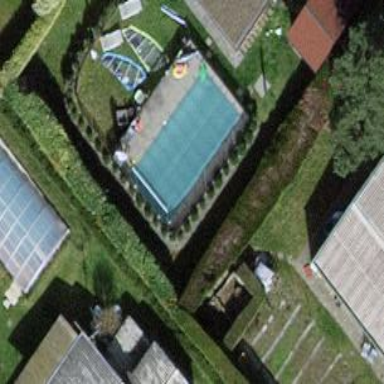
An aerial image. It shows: Swimming pool located in leisure land.